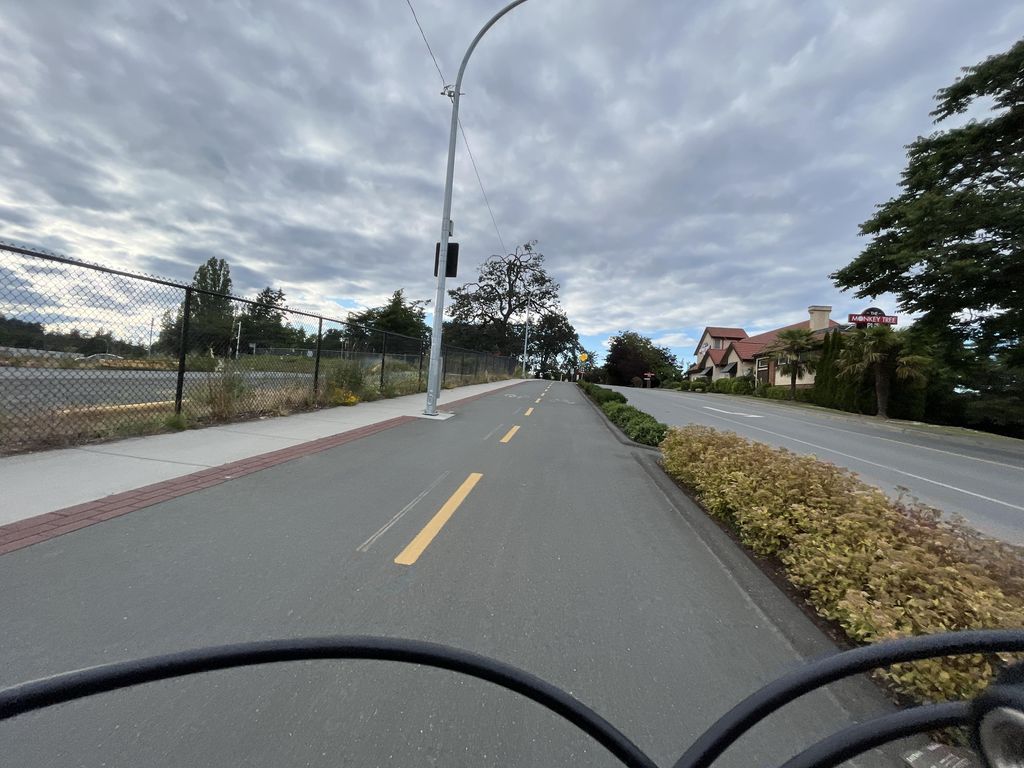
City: victoria